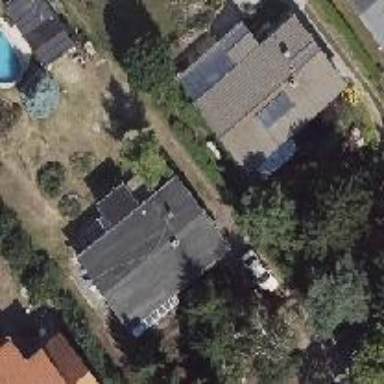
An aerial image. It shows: Gabled roofed house.